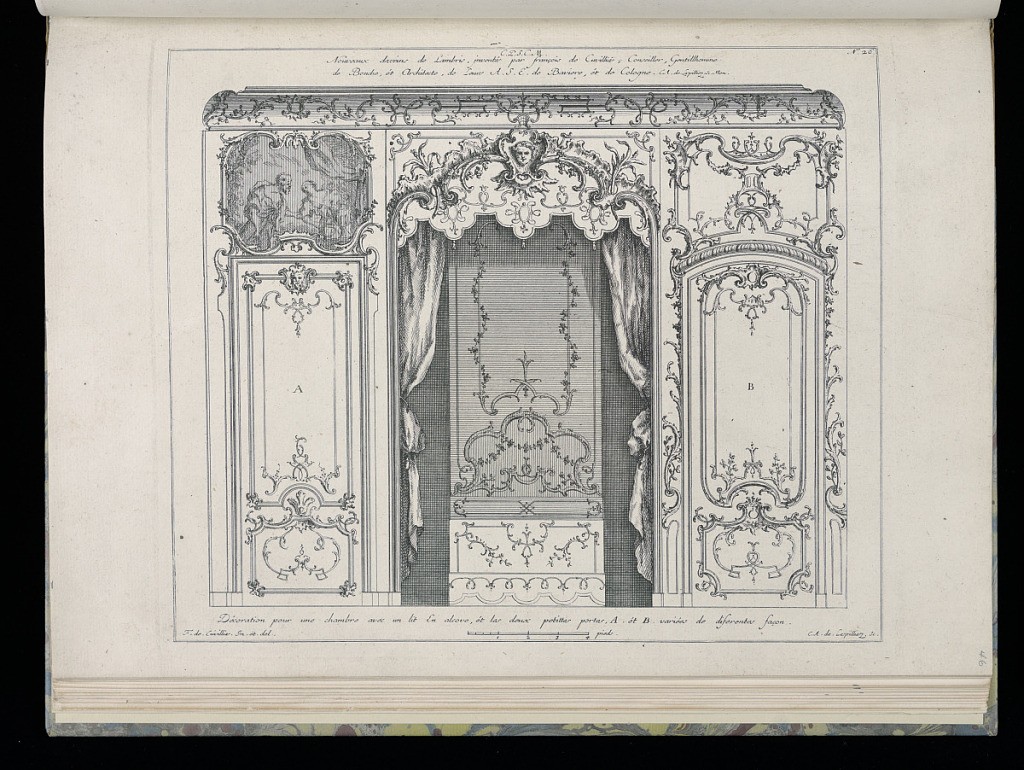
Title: Title Page
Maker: François de Cuvilliés the Elder, Belgian, 1695 - 1768
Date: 18th century
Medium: Engraving on paper
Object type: Bound print
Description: Interior design in Rococo style depicting an alcove with bed. At either side, two small doors or trumeaux, the one at the left with a figural painting above depicting a man holding the arm of a woman. Scale at lower center.